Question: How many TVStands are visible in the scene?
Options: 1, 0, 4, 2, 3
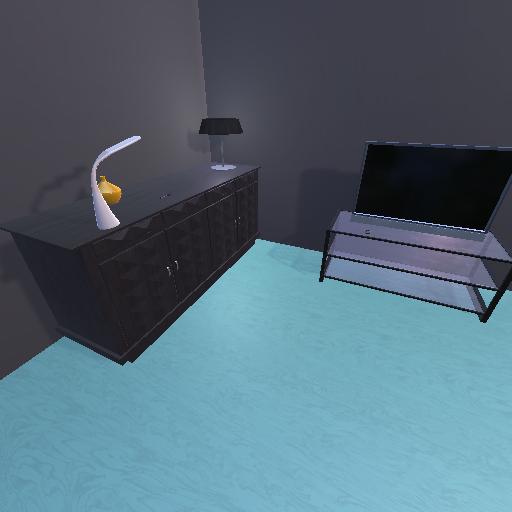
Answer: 1